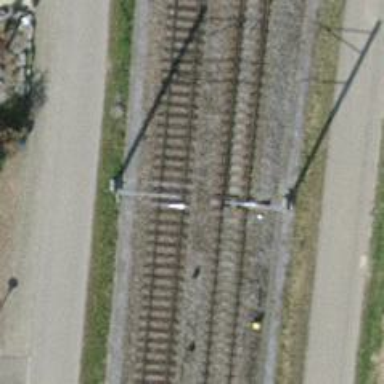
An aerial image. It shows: Single railway track with electrified contact line.